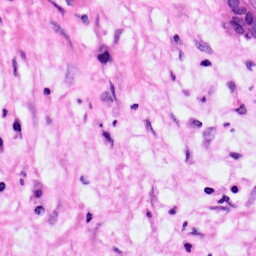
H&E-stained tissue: Pancreatic